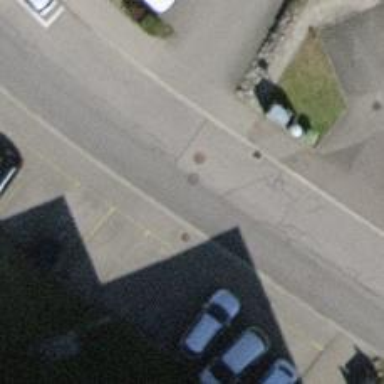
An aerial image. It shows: Residential road with asphalt surface and sidewalk on the left side.